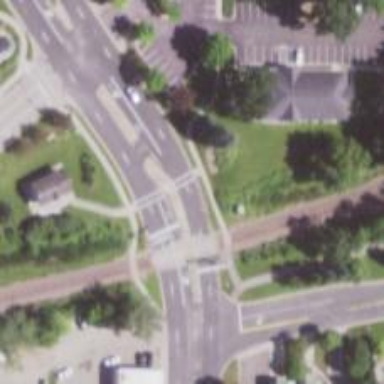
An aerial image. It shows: Railway crossing.